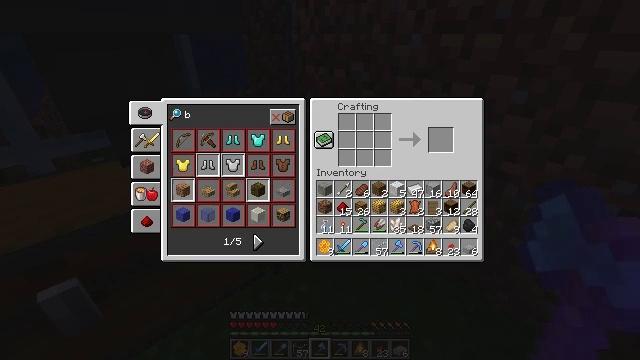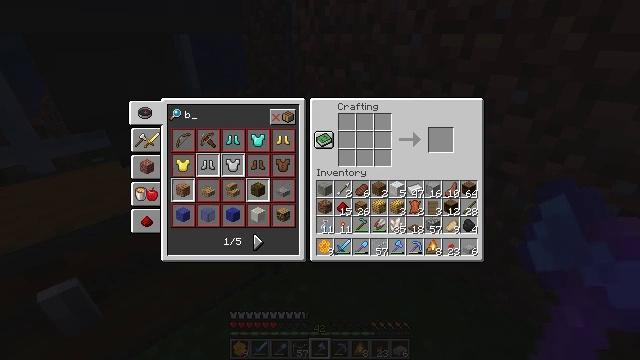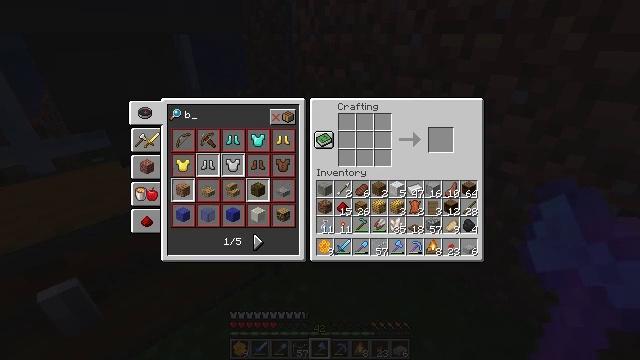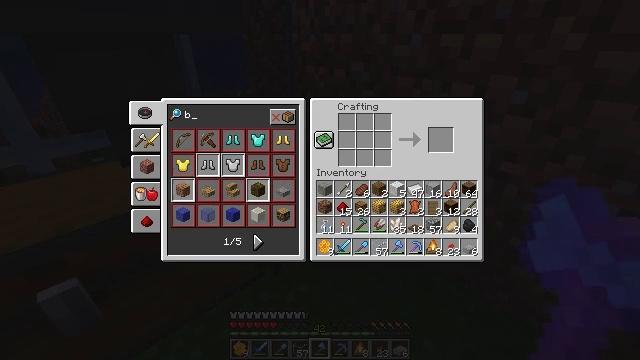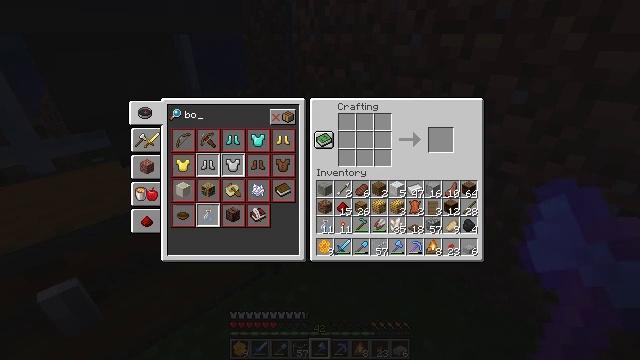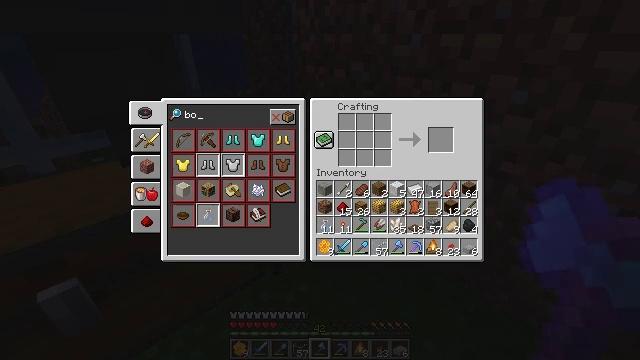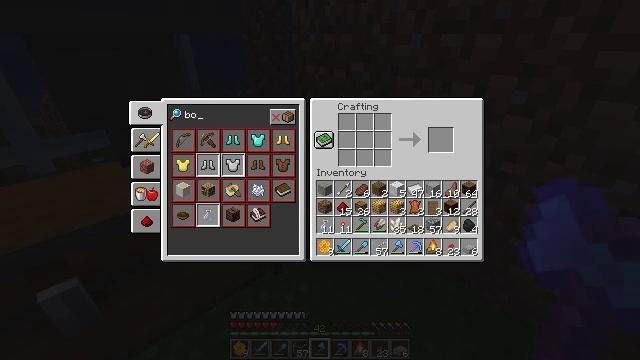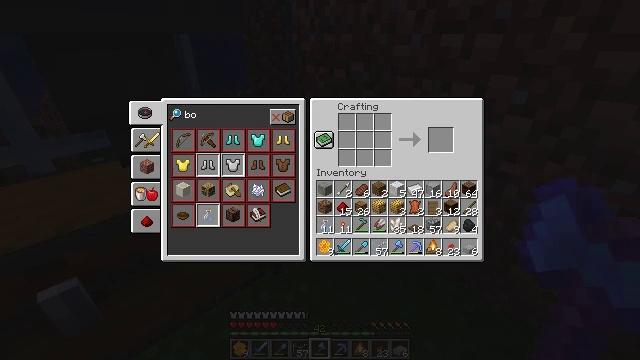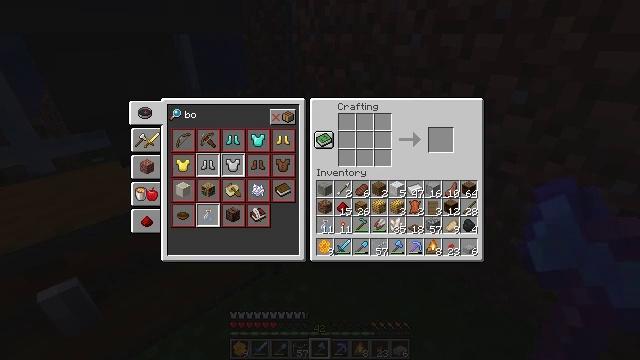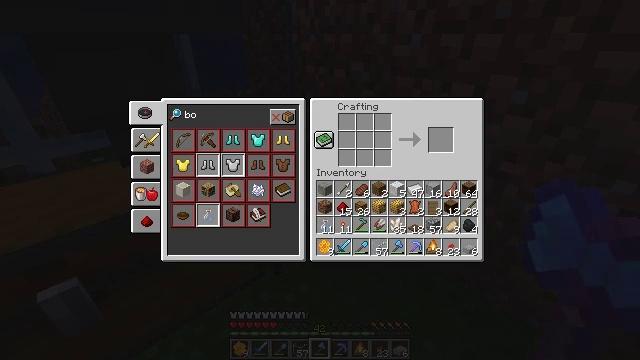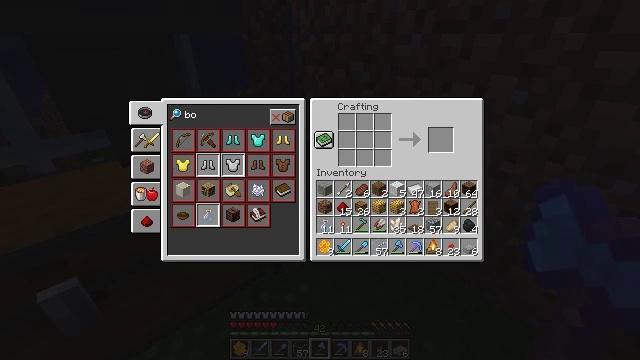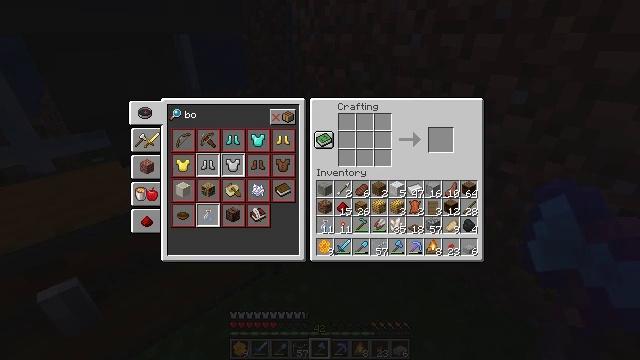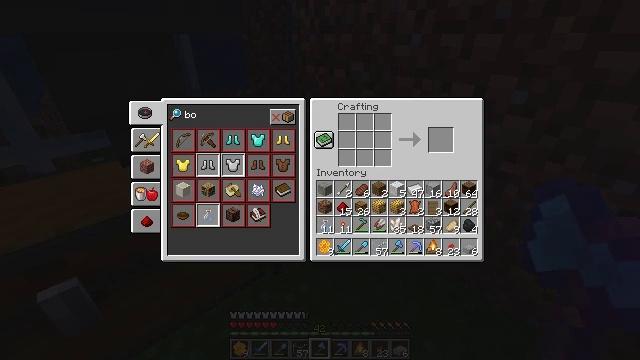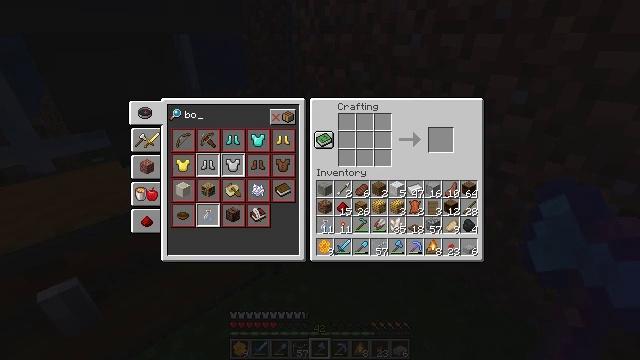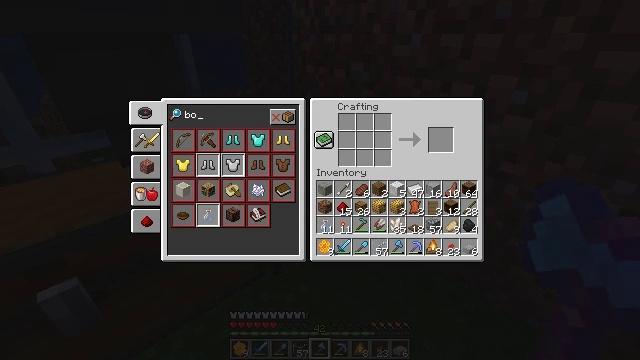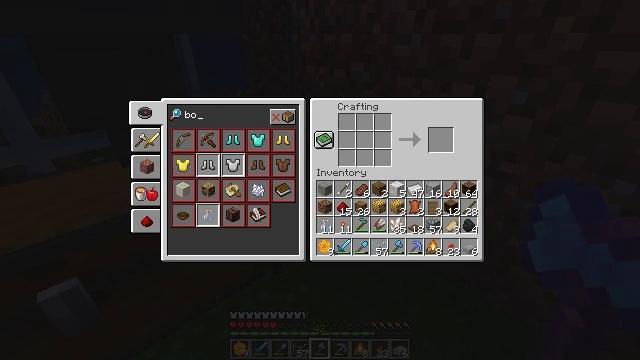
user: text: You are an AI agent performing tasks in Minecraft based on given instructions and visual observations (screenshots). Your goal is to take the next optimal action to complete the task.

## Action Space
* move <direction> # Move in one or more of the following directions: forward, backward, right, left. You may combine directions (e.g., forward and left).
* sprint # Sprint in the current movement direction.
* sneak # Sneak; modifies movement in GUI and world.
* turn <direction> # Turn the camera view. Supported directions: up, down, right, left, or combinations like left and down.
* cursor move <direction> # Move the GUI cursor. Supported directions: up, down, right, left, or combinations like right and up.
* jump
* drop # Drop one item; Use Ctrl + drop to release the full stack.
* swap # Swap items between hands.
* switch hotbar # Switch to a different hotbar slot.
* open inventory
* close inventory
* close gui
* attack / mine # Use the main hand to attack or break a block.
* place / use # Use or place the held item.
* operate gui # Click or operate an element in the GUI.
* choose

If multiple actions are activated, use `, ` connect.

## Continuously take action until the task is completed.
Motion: motion action
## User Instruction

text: Open the crafting table to make a glass bottle.
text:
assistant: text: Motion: no_op
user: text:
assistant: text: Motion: no_op
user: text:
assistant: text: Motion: no_op
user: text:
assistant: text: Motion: no_op
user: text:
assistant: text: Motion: no_op
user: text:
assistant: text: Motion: no_op
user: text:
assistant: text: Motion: no_op
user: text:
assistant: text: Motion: no_op
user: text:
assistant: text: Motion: no_op
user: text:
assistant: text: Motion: no_op
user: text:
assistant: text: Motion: no_op
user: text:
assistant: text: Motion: no_op
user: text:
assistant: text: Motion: no_op
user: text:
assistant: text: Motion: no_op
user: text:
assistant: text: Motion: no_op
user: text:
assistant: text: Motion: no_op
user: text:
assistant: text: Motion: no_op
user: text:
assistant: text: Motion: no_op
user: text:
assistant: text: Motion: cursor move down
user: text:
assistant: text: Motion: cursor move left and down
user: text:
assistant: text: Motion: cursor move down
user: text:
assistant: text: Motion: sneak, cursor move down
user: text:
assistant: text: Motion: sneak, cursor move down
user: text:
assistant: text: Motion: sneak, cursor move down
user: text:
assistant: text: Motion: sneak
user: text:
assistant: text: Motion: sneak
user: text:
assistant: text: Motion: sneak, operate gui
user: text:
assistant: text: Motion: sneak, operate gui
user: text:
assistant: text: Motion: sneak, operate gui
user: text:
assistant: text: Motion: sneak